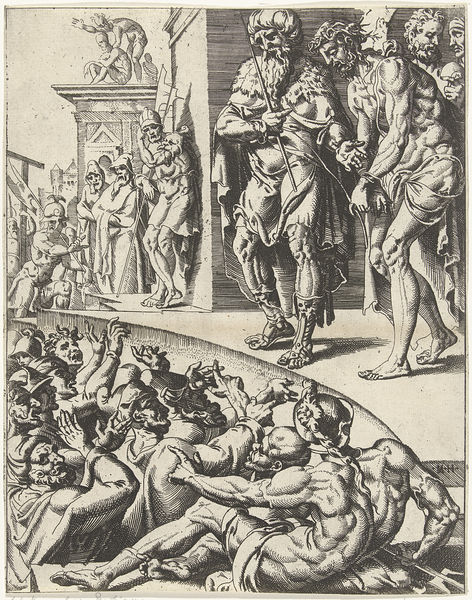
Titel: Ecce Homo
Künstler: Dirck Volckertsz Coornhert
Standort: Amsterdam
Institution: Rijksmuseum
Schlagwörter: mann, nackt, männer, rücken, schwarz, skizze, weiss, zeichnung, bart, bärte, hände, haare, fesseln, liegen, soldaten, muskeln, halbnackt, schwarzweiss, getümmel, helm, jesus, gefangene, gefangener, turban, fessel, geiselung